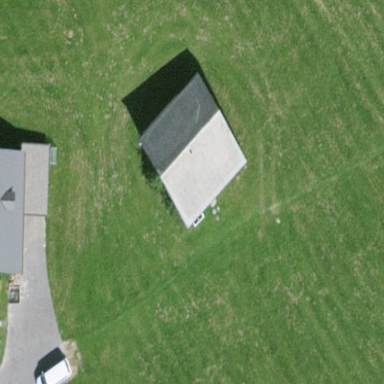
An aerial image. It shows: Farm auxiliary building.